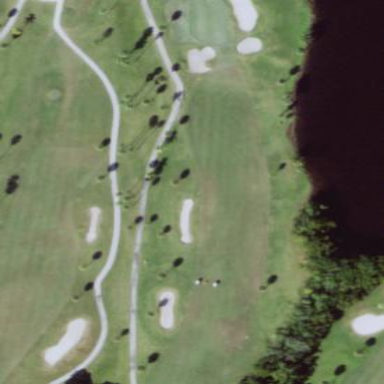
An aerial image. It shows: Grassy area designated as golf fairway.